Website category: jobs
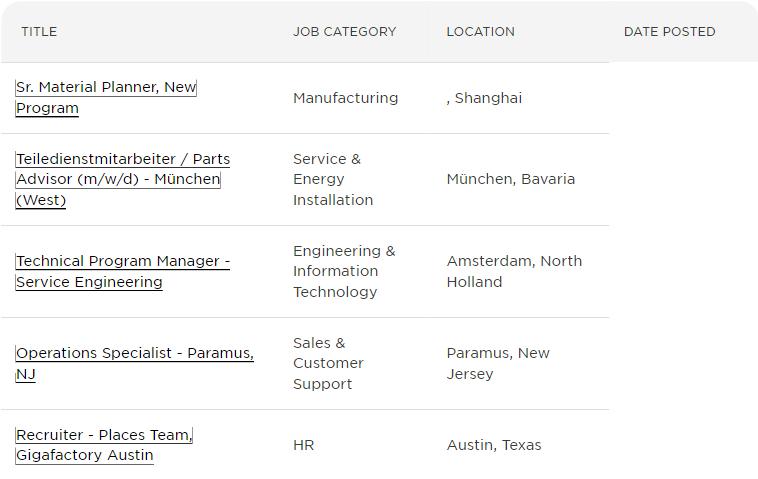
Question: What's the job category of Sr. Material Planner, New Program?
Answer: Manufacturing

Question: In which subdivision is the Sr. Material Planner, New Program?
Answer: Manufacturing

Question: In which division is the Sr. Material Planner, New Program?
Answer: Manufacturing

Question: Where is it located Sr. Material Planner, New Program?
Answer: Manufacturing

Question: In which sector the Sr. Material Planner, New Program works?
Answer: Manufacturing

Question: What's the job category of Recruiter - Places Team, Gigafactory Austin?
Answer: HR

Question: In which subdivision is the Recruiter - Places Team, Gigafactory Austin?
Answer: HR

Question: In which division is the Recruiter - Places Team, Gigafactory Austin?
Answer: HR

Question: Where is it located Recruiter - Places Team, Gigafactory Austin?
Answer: HR

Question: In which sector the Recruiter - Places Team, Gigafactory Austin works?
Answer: HR

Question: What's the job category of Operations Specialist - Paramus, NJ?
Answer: Sales & Customer Support

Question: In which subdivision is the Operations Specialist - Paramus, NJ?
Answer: Sales & Customer Support

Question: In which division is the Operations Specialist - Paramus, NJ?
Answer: Sales & Customer Support

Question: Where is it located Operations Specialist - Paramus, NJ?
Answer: Sales & Customer Support

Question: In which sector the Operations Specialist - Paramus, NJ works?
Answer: Sales & Customer Support

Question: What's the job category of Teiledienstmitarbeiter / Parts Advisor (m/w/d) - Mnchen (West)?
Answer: Service & Energy Installation

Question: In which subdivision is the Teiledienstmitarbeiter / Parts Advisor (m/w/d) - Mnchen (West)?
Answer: Service & Energy Installation

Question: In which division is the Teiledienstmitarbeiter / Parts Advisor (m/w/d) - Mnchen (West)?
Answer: Service & Energy Installation

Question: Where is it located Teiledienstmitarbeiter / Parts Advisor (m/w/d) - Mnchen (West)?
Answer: Service & Energy Installation

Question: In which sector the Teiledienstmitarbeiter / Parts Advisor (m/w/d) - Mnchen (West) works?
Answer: Service & Energy Installation

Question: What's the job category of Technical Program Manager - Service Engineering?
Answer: Engineering & Information Technology

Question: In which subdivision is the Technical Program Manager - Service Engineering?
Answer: Engineering & Information Technology

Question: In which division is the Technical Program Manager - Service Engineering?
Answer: Engineering & Information Technology

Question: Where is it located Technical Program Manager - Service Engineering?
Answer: Engineering & Information Technology

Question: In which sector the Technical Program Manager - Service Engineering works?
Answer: Engineering & Information Technology

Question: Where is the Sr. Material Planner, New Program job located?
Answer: , Shanghai

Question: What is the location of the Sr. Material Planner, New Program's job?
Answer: , Shanghai

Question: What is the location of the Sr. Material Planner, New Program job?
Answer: , Shanghai

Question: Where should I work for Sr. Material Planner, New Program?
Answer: , Shanghai

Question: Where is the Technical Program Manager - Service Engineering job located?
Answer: Amsterdam, North Holland

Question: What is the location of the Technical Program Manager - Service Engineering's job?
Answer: Amsterdam, North Holland

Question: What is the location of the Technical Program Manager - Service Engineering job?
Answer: Amsterdam, North Holland

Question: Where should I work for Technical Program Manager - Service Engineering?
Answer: Amsterdam, North Holland

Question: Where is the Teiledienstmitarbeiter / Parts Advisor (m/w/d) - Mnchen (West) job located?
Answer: Mnchen, Bavaria

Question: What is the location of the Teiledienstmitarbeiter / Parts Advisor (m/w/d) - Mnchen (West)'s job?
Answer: Mnchen, Bavaria

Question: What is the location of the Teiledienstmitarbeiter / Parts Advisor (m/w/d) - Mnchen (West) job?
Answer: Mnchen, Bavaria

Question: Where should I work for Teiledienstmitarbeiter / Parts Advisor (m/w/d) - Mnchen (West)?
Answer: Mnchen, Bavaria

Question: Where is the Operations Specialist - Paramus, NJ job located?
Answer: Paramus, New Jersey

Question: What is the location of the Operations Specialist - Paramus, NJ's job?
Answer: Paramus, New Jersey

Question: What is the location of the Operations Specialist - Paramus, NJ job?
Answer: Paramus, New Jersey

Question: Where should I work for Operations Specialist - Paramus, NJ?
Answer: Paramus, New Jersey

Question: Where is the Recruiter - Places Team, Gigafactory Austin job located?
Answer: Austin, Texas

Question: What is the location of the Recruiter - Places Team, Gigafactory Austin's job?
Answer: Austin, Texas

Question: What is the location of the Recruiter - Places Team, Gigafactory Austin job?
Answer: Austin, Texas

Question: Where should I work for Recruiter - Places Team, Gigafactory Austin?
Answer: Austin, Texas

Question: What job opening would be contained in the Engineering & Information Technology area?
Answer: Technical Program Manager - Service Engineering

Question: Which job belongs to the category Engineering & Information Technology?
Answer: Technical Program Manager - Service Engineering

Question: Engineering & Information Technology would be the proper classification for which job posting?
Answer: Technical Program Manager - Service Engineering

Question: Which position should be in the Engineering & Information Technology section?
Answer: Technical Program Manager - Service Engineering

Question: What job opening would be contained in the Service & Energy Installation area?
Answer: Teiledienstmitarbeiter / Parts Advisor (m/w/d) - Mnchen (West)

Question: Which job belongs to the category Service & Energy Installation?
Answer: Teiledienstmitarbeiter / Parts Advisor (m/w/d) - Mnchen (West)

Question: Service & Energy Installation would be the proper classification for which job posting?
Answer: Teiledienstmitarbeiter / Parts Advisor (m/w/d) - Mnchen (West)

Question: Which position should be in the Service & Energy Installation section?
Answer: Teiledienstmitarbeiter / Parts Advisor (m/w/d) - Mnchen (West)

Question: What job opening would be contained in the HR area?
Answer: Recruiter - Places Team, Gigafactory Austin

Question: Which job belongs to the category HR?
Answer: Recruiter - Places Team, Gigafactory Austin

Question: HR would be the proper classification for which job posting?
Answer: Recruiter - Places Team, Gigafactory Austin

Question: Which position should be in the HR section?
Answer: Recruiter - Places Team, Gigafactory Austin

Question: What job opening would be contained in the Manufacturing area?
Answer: Sr. Material Planner, New Program

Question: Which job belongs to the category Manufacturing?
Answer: Sr. Material Planner, New Program

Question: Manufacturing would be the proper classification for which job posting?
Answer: Sr. Material Planner, New Program

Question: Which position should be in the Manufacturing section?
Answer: Sr. Material Planner, New Program

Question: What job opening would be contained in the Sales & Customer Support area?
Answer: Operations Specialist - Paramus, NJ

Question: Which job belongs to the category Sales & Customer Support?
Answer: Operations Specialist - Paramus, NJ

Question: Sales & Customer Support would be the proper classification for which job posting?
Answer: Operations Specialist - Paramus, NJ